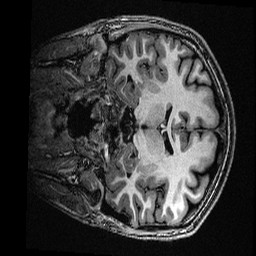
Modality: T1w
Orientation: coronal
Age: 17
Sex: male
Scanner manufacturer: ge
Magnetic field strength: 3 T
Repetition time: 0.0077 s
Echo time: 0.003436 s